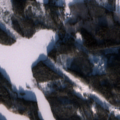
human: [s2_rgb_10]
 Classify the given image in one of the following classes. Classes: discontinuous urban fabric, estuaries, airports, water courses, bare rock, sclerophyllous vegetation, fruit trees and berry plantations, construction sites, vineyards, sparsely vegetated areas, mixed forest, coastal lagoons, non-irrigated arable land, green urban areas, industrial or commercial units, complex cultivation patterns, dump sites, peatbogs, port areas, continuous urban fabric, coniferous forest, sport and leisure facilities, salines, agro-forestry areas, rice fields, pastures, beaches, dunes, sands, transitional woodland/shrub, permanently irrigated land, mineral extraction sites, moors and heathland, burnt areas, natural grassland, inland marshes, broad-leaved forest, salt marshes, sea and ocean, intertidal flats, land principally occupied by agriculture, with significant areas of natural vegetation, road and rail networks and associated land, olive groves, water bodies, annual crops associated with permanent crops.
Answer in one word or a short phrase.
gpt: coniferous forest, mixed forest, transitional woodland/shrub, water bodies